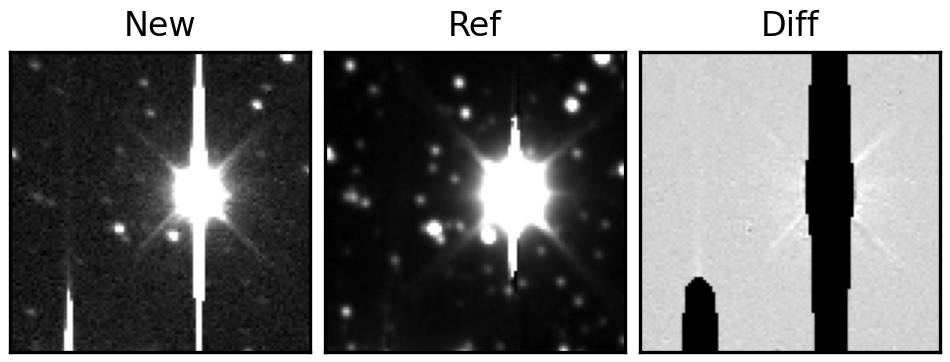
Label: bogus